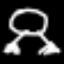
Label: frog